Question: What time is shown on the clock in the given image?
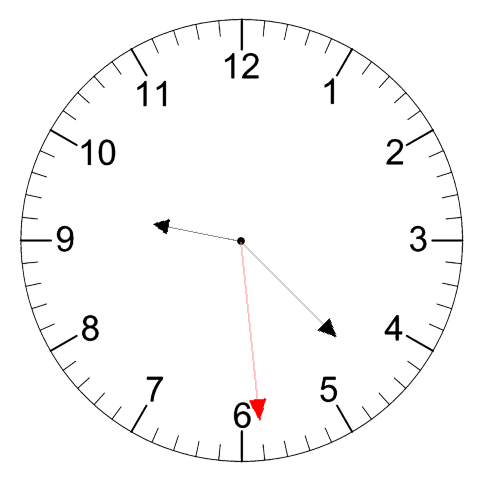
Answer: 09:22:29